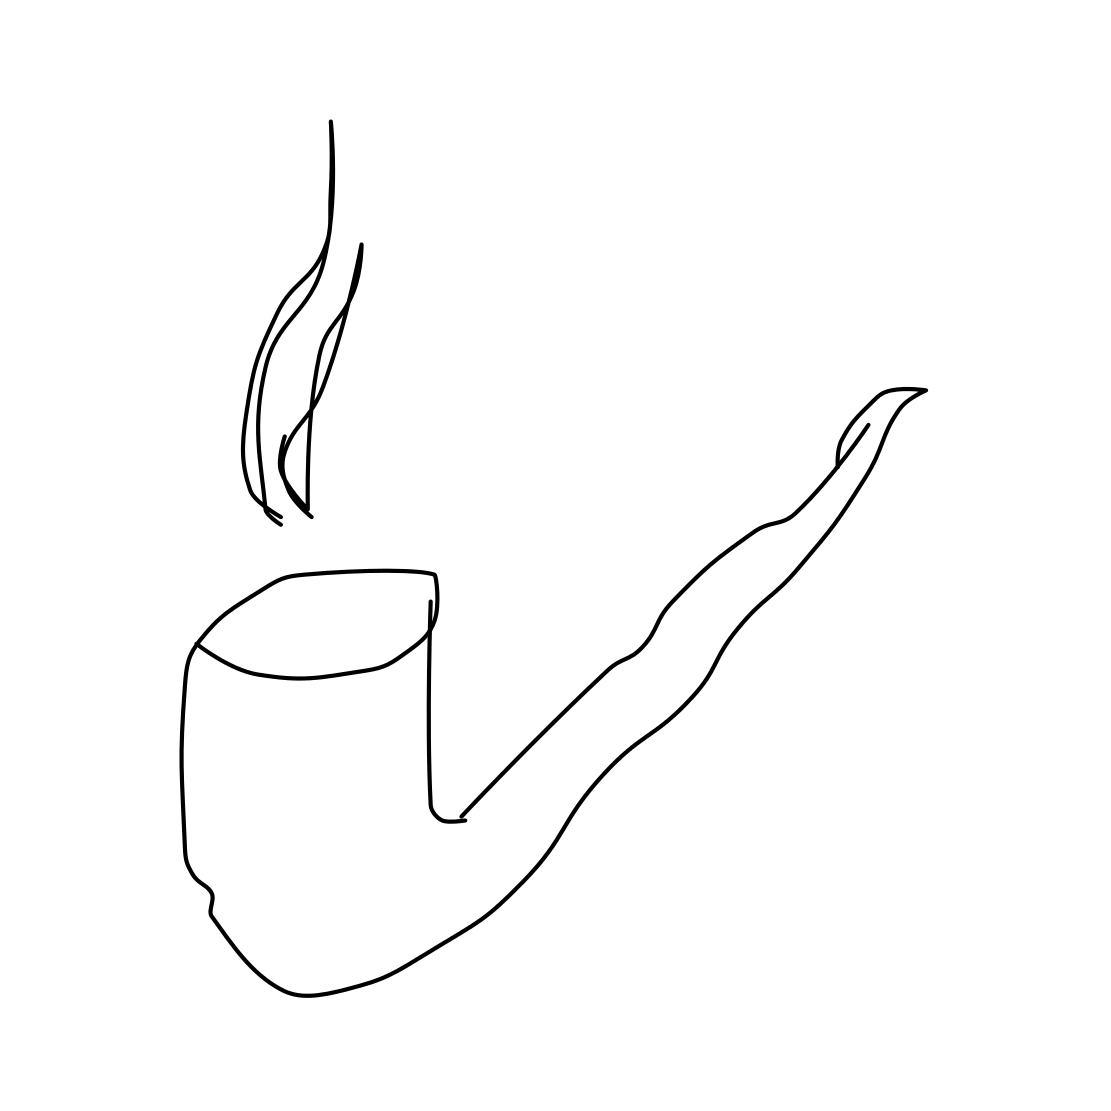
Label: pipe (for smoking)